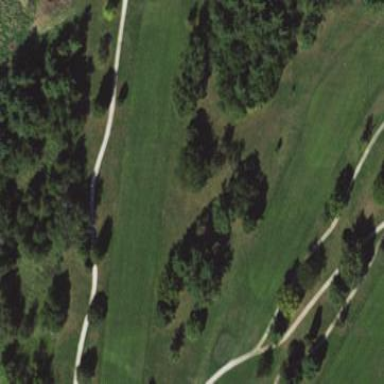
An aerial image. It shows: Golf fairway surrounded by grass.